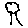
Label: tree